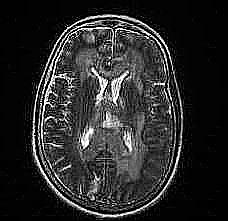
Label: notumor